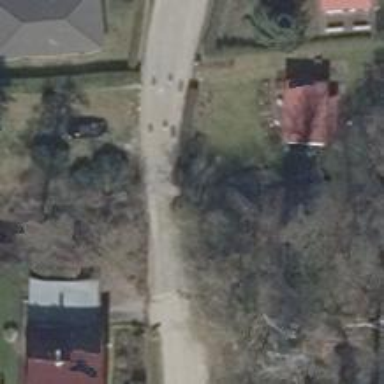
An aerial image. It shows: Residential road.